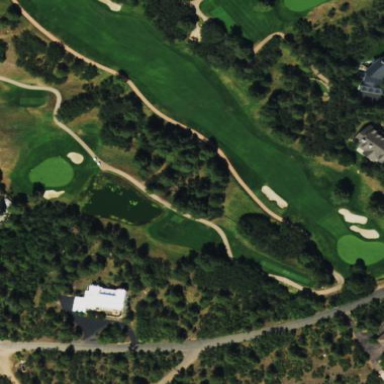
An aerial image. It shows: Rough area on grassy golf course.